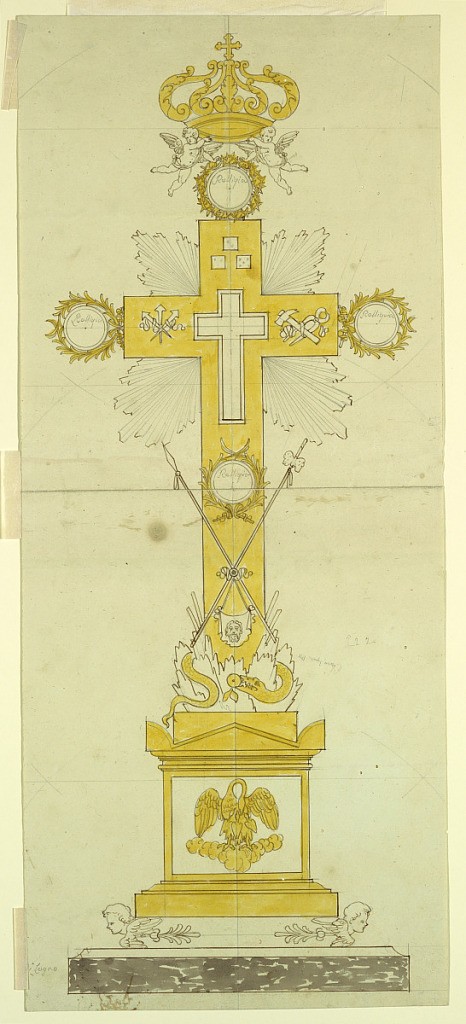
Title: Elevation of a Reliquary Cross
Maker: Pietro Belli, Italian, 1780–1828
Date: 1815–40
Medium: Pen and ink, brush and ochre and black watercolor, graphite on paper
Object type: Drawing
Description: Vertical rectangle. Design for a reliquary, the pedestal in the shape of an antae sarcophagus, featuring a pelican on clouds and cherubim supports. Above, a serpent coils around the base of the cross with an apple in its mouth. Above, the Veil of Veronica hangs with the image of the face of Jesus Christ. Spear and sponge staff are carried in front of the bottom part of the cross above the cloth, the sudarium suspended from them. Four circular receptacles, inscribed "Relliquia" are proposed, three of them at the ends of the cross arms, the fourth between the tops of the spear and the staff. A small cross-shaped receptacle is in the center. The nails, dice, hammer, and tongs surround its top. A crown supported by two flying putti at the top of the reliquary.